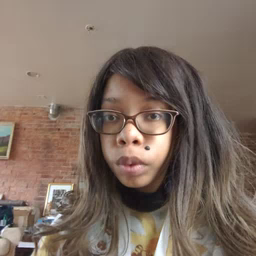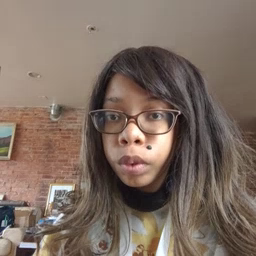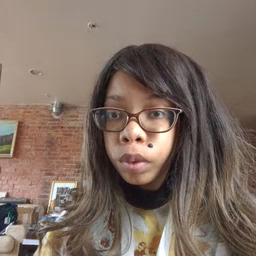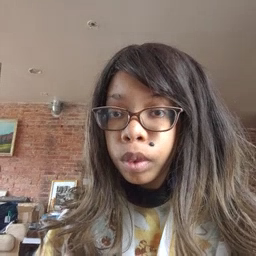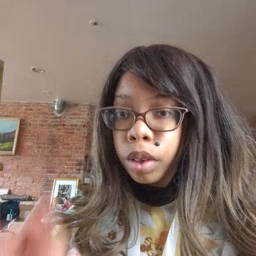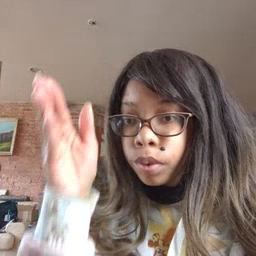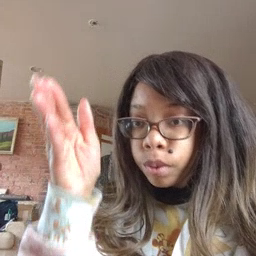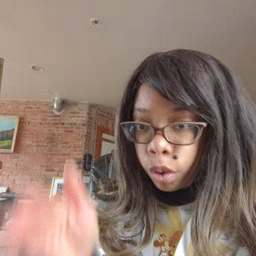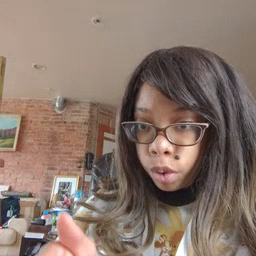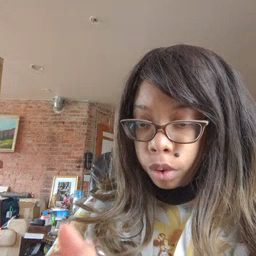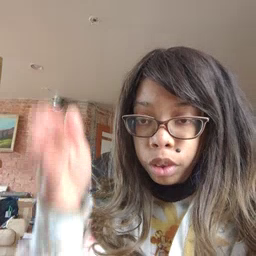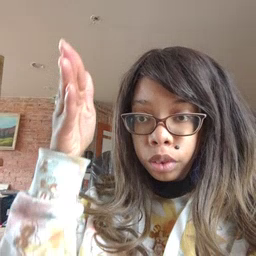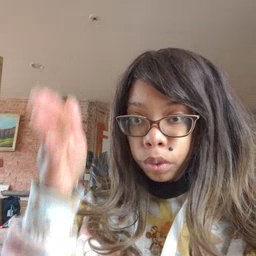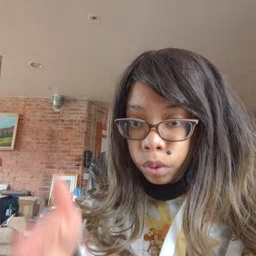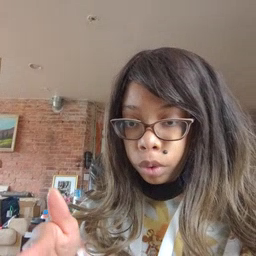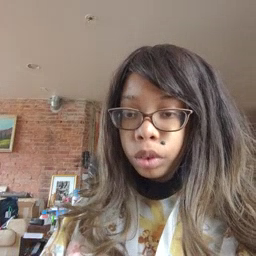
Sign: person